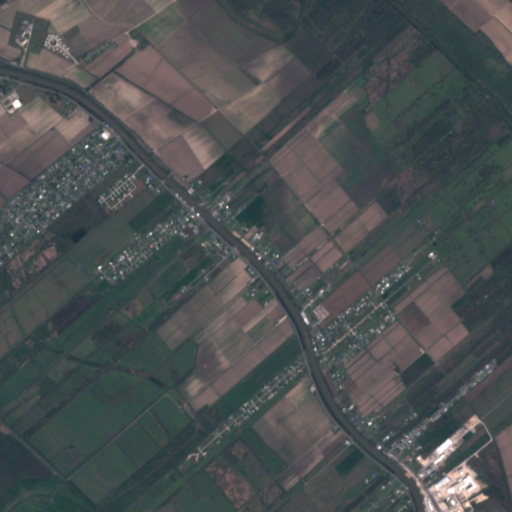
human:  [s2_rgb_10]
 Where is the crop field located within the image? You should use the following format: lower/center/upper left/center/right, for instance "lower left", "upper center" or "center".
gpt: There is no crop field in the image.